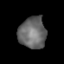
Tissue: lung
Cell type: Epithelial cells
Senescence score: 0.2186
Nuclear area (px): 847
Mean DAPI intensity: 104.054